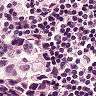
Metastatic tissue present: yes